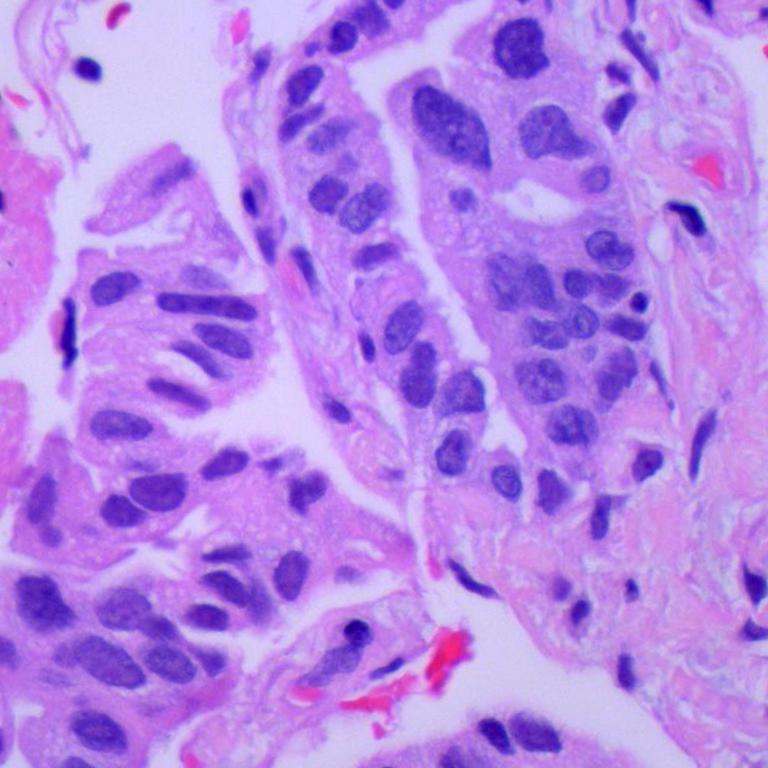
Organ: lung
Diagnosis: adenocarcinomas